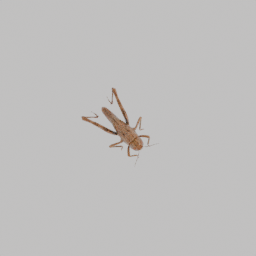
Label: animals